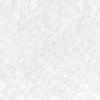
Label: no_change